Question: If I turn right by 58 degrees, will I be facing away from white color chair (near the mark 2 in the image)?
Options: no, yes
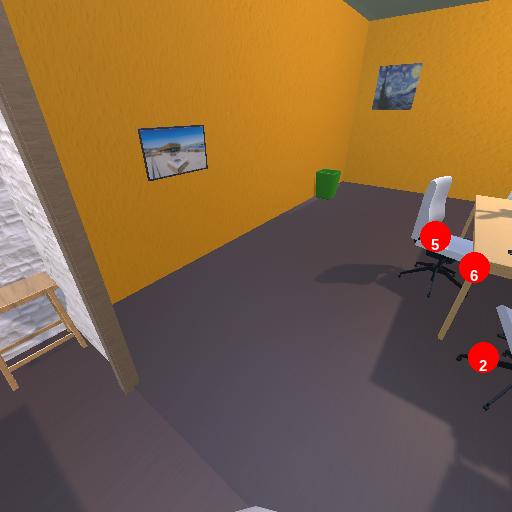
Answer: no